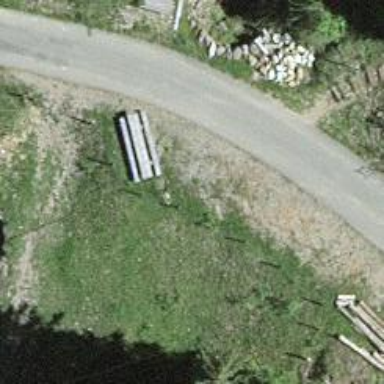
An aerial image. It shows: Picnic table located in leisure land area.